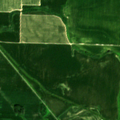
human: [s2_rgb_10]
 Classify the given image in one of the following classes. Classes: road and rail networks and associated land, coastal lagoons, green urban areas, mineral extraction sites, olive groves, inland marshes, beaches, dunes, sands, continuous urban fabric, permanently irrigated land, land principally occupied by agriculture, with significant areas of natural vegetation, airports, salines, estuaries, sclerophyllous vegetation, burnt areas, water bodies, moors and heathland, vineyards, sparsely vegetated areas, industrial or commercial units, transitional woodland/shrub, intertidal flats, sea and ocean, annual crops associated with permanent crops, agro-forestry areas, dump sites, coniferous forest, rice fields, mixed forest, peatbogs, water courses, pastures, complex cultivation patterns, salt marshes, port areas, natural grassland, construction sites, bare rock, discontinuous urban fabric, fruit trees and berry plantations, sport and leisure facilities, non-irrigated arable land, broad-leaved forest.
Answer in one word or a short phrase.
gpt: non-irrigated arable land